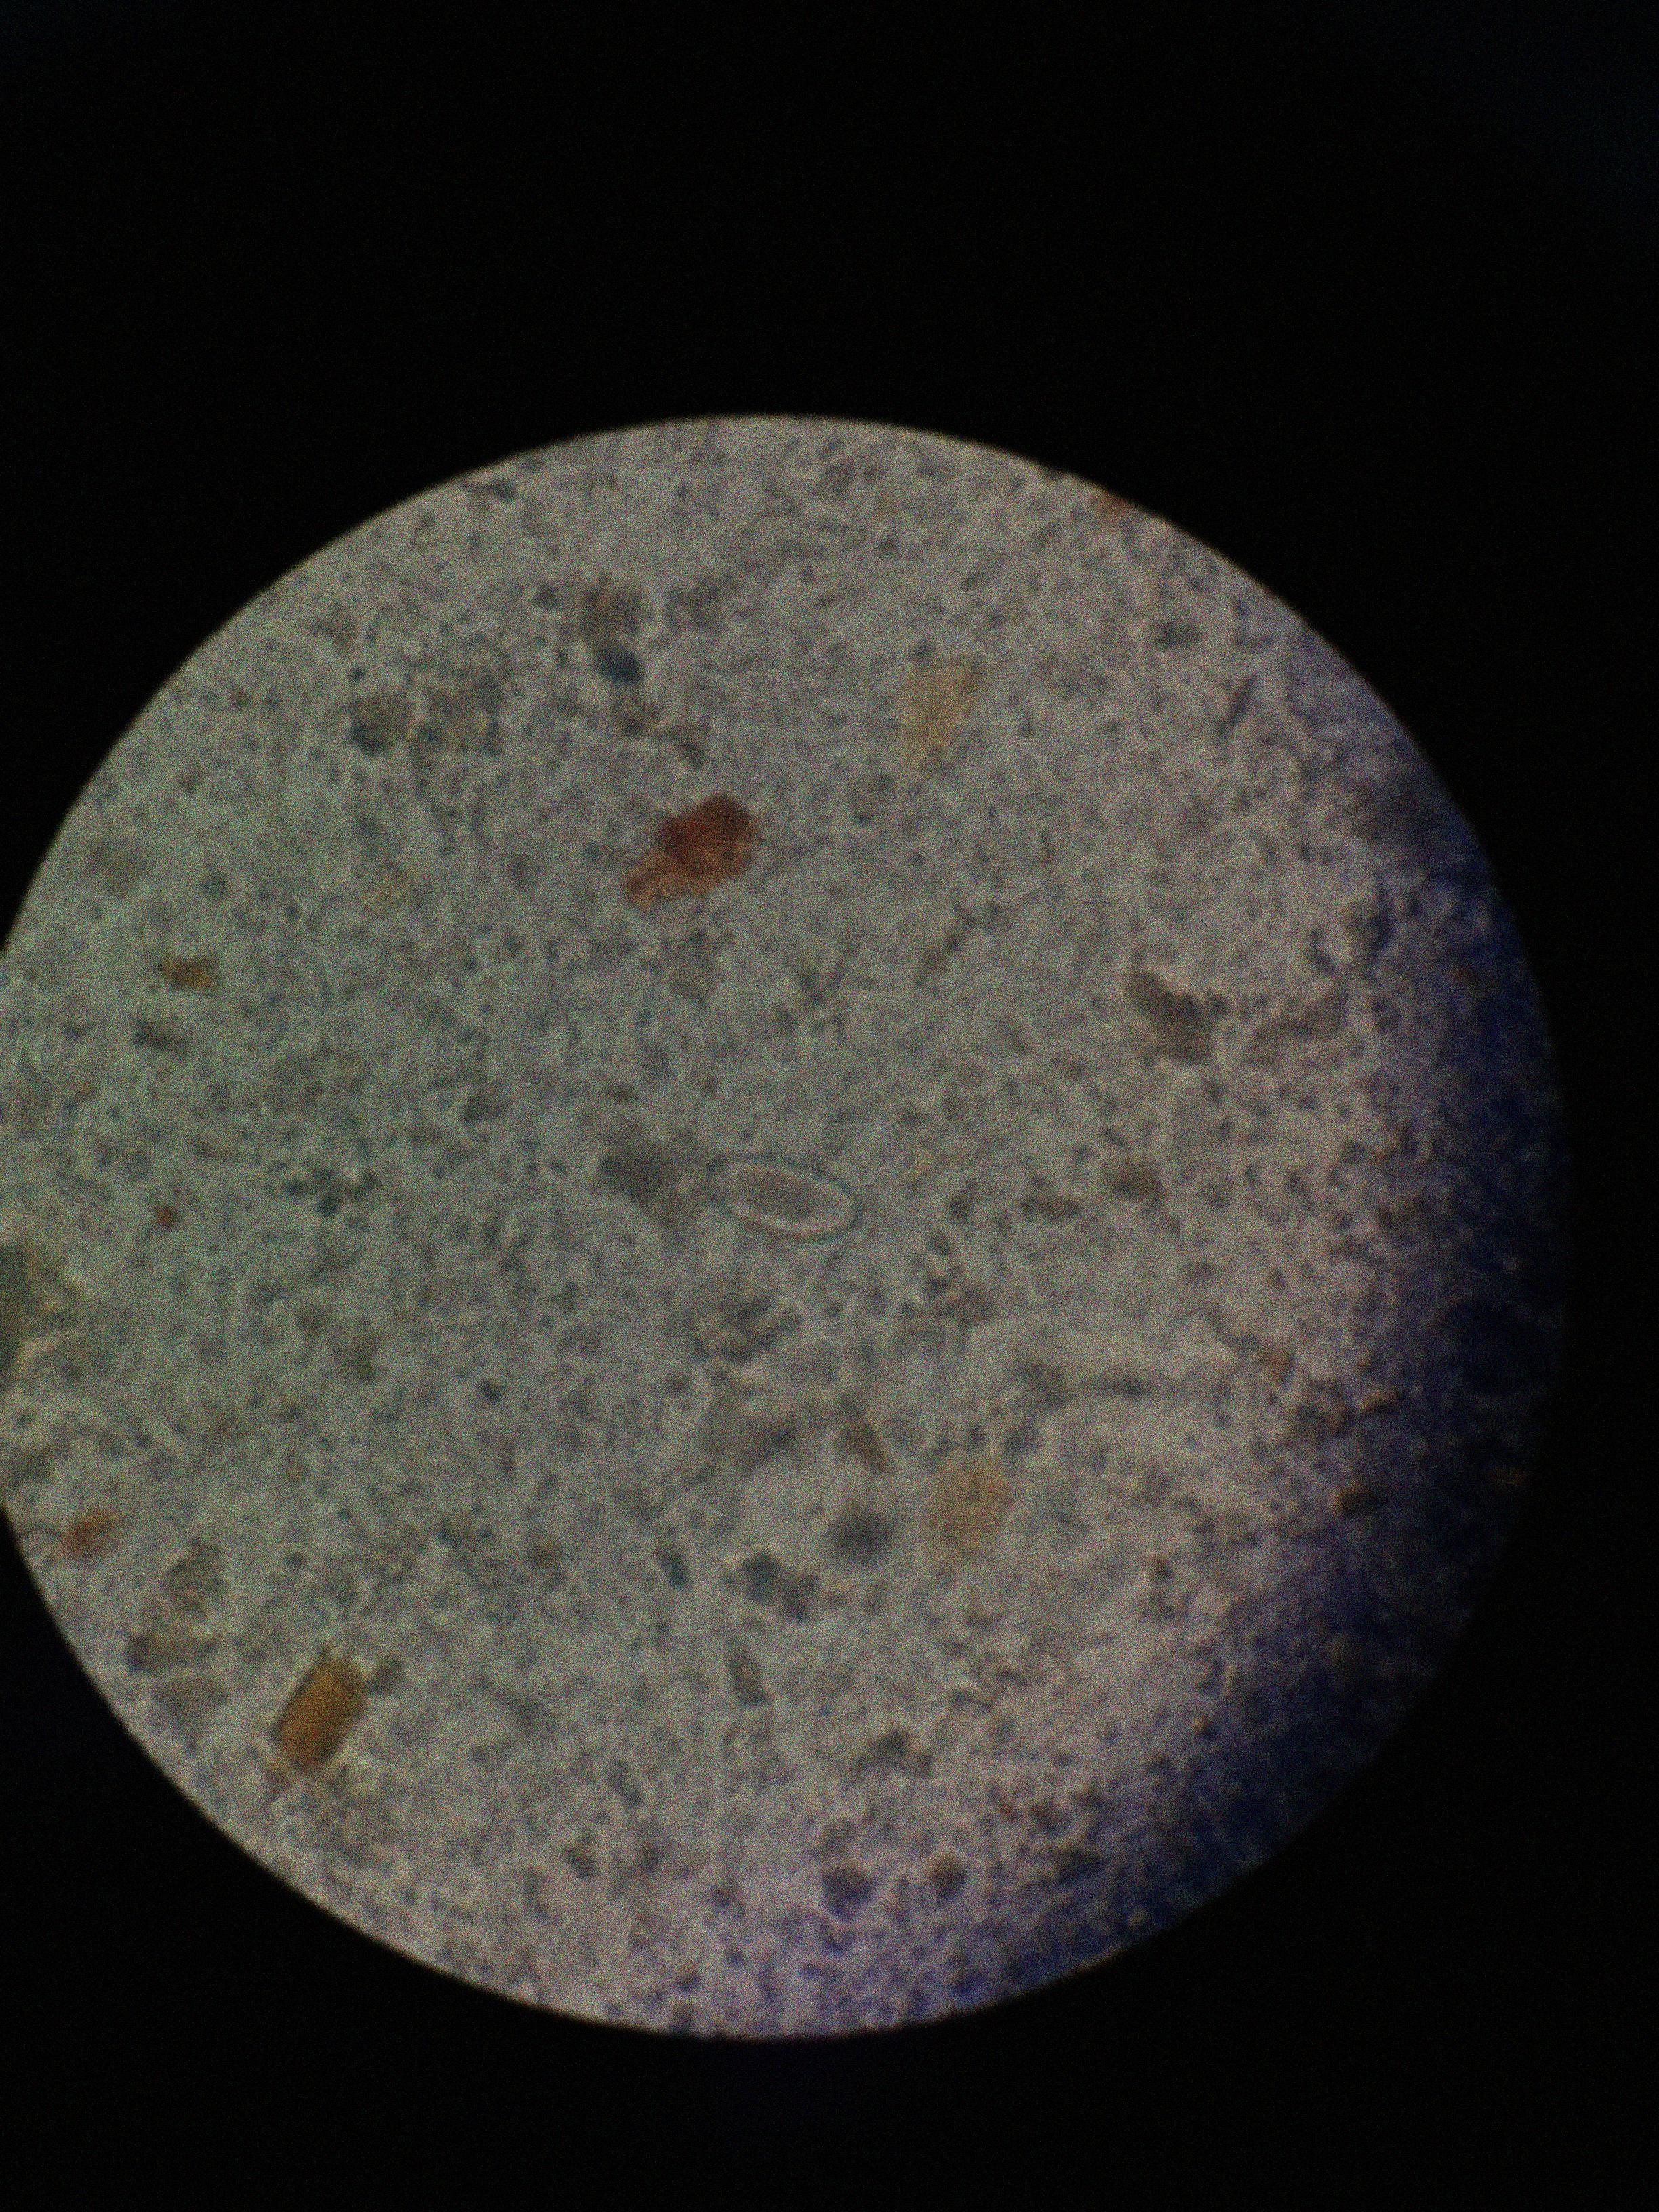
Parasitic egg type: Enterobius vermicularis